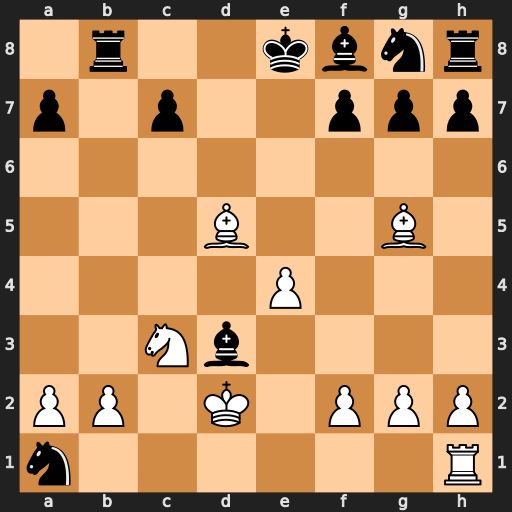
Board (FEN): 1r2kbnr/p1p2ppp/8/3B2B1/4P3/2Nb4/PP1K1PPP/n6R
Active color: w
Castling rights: k
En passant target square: -
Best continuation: Bc6#